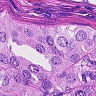
Metastatic tissue present: yes